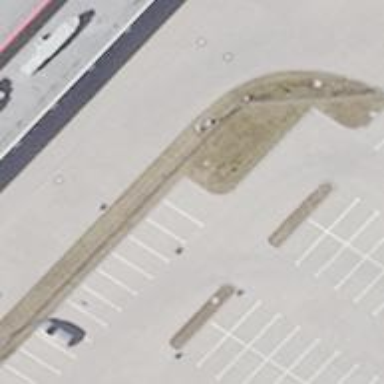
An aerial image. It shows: Parking aisle designated as service road.